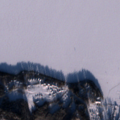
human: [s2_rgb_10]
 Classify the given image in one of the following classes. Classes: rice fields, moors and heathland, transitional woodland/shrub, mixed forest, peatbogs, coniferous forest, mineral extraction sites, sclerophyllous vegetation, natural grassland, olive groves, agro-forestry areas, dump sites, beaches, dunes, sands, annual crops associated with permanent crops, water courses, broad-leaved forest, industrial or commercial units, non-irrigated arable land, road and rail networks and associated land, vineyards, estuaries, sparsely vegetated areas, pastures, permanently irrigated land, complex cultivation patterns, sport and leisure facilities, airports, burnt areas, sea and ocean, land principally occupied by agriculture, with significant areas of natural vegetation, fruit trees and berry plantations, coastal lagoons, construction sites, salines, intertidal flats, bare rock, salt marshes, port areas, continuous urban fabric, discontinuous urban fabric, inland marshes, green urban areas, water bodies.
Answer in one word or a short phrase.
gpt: discontinuous urban fabric, coniferous forest, mixed forest, water bodies